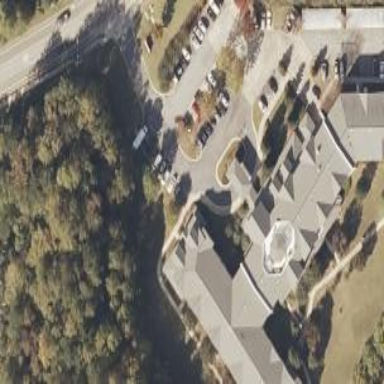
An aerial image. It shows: Nursing home building.